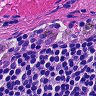
Metastatic tissue present: no